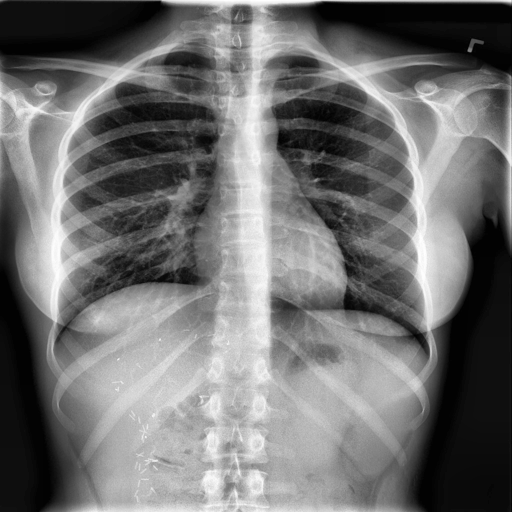
Finding: NORMAL